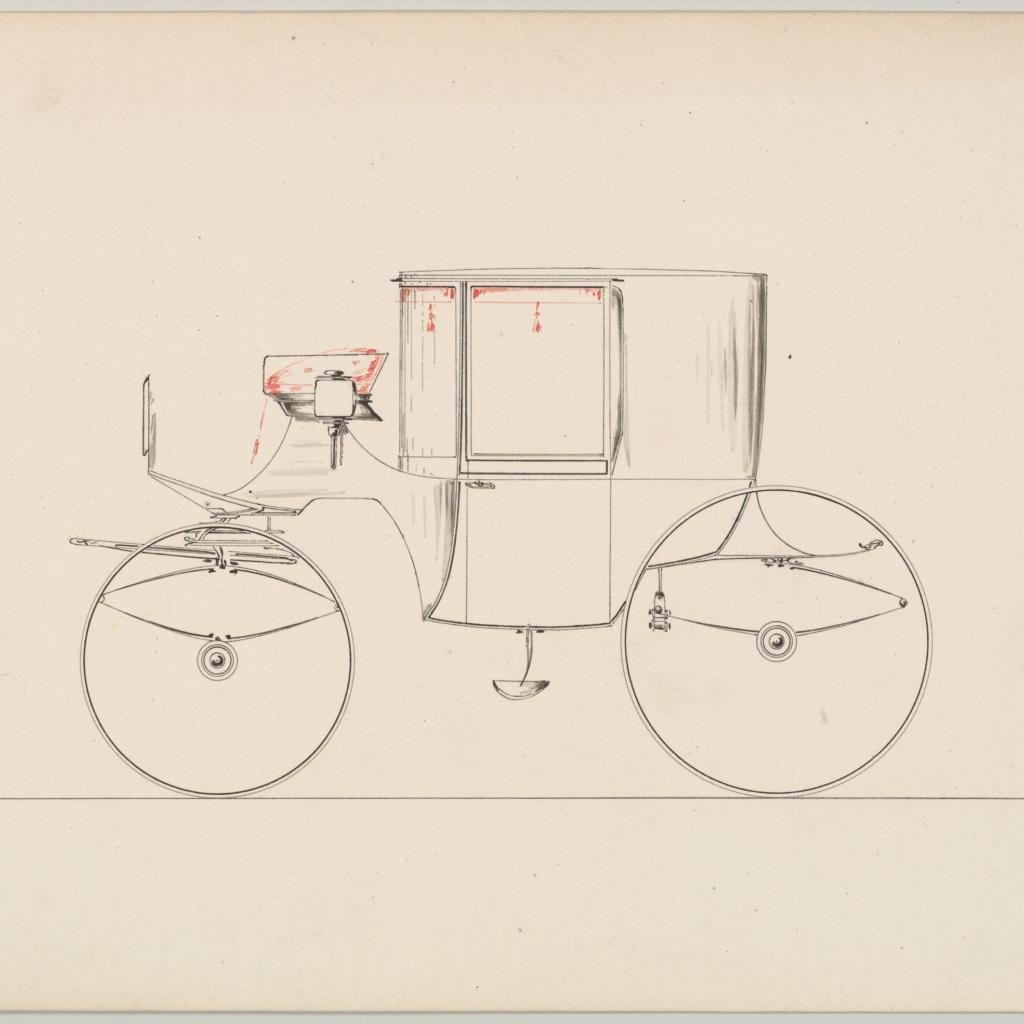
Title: Design for Coupé (unnumbered)
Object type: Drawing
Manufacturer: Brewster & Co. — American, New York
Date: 1850–70
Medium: Pen and black ink, watercolor and gouache
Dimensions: sheet: 5 13/16 x 8 3/4 in. (14.8 x 22.2 cm)
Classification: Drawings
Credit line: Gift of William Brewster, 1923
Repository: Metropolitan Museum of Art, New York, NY